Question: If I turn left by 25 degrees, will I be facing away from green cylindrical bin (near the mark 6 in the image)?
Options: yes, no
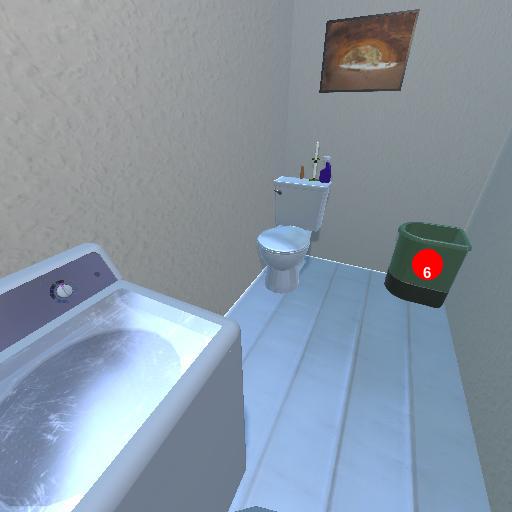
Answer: yes